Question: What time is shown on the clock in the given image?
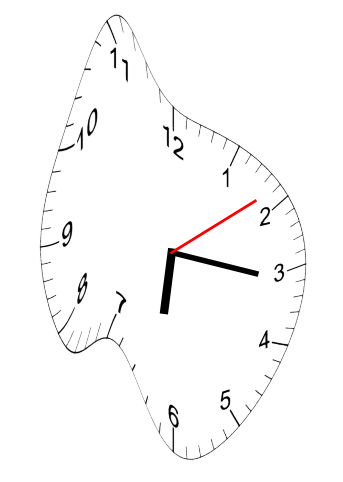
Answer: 06:16:09